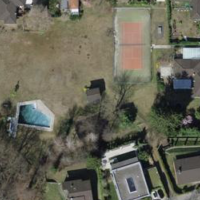
EUNIS habitat code: 55
Species observed at this site:
Phytolacca americana